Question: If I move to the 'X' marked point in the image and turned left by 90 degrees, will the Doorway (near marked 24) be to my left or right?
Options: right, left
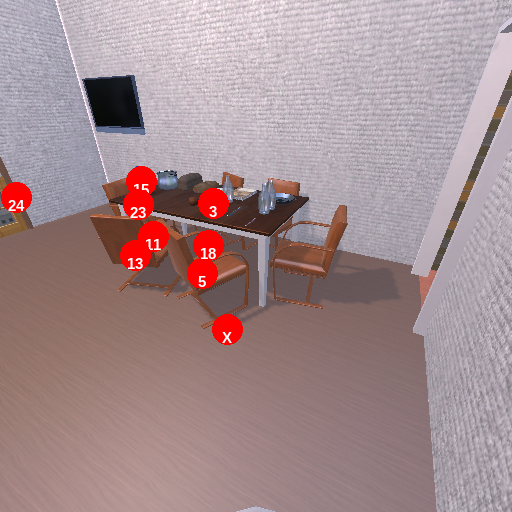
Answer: right